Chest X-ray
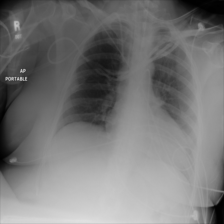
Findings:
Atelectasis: negative
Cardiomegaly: negative
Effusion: negative
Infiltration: negative
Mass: negative
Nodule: negative
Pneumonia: negative
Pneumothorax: negative
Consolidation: negative
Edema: negative
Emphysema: negative
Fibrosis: negative
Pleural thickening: negative
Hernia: negative